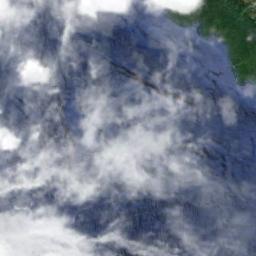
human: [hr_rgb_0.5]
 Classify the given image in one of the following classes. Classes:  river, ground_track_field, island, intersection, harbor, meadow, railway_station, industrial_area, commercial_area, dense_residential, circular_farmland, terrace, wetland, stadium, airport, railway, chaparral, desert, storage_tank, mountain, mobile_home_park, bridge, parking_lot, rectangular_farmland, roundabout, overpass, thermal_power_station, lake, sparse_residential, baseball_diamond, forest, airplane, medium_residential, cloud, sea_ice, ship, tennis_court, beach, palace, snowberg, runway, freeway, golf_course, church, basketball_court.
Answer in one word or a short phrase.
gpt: cloud